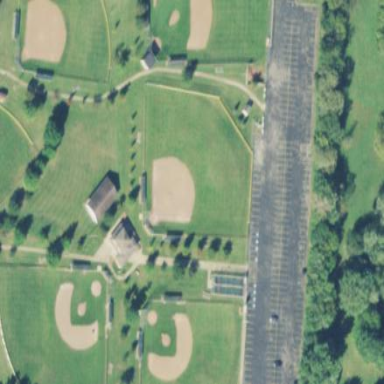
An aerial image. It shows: Baseball pitch for leisure land activities.